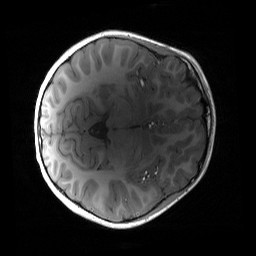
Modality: T1w
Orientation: axial
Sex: female
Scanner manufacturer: siemens
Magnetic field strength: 3 T
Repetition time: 1.9 s
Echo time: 0.00243 s